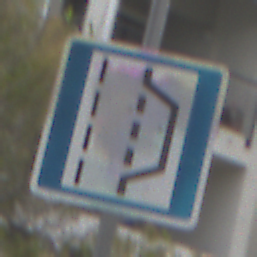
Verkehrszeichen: NothalteUndPannenbucht
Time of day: Midday
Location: Outdoor (Urban)
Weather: Overcast
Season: NotSpecified
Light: Natural